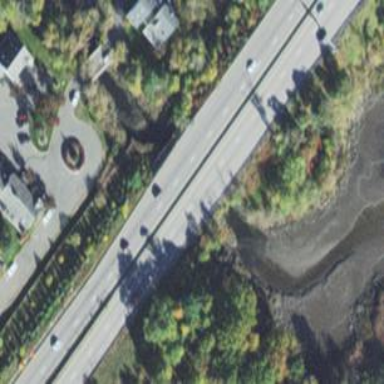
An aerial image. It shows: Motorway bridge with asphalt surface.